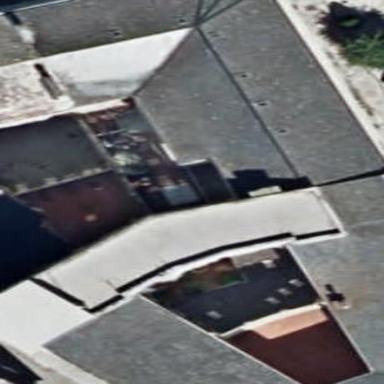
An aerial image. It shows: Part of building.